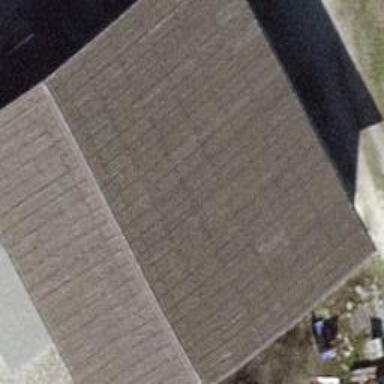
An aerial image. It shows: Rural barn.